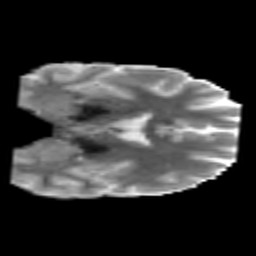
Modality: MD
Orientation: coronal
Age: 33
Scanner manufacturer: philips
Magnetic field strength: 3 T
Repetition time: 8.595 s
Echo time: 0.1273 s